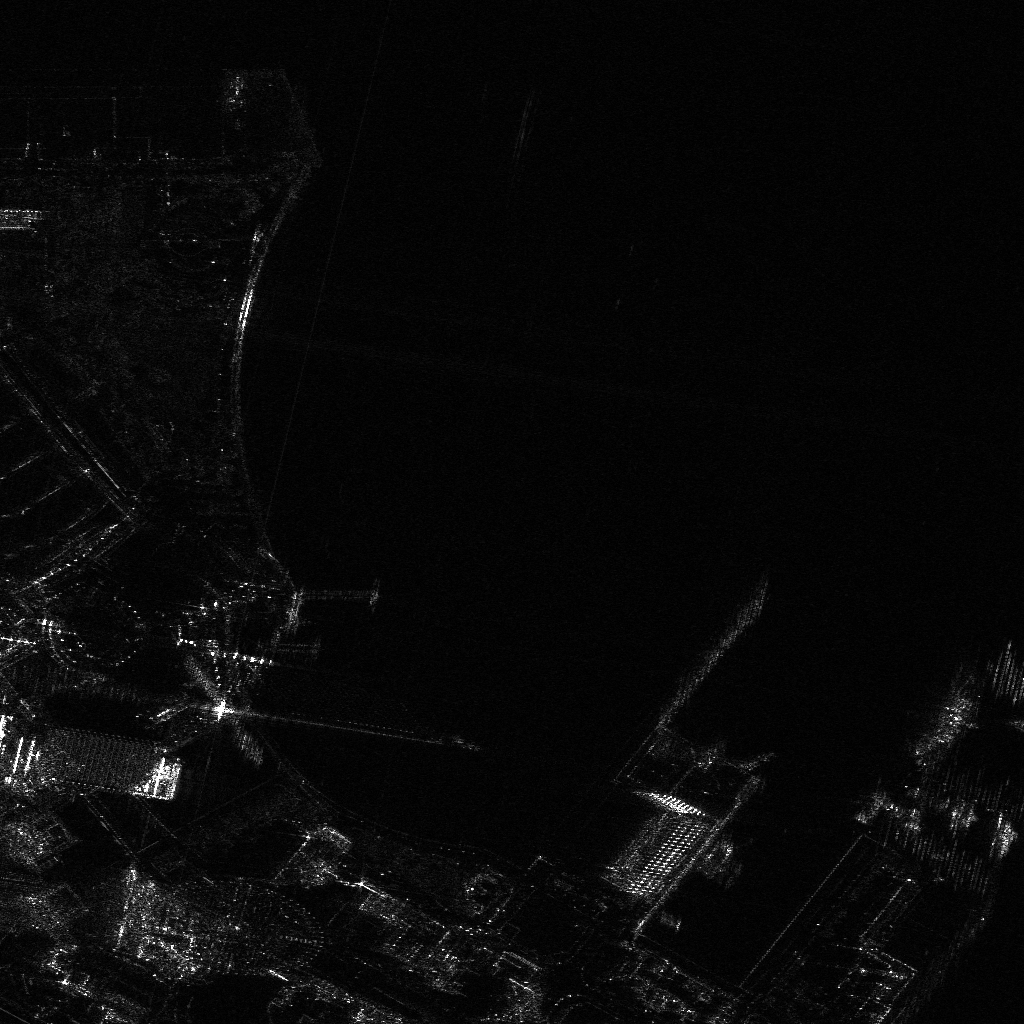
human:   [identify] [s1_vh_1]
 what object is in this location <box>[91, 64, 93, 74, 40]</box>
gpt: <ref>1 large container at the right</ref>